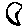
Label: moon